Question: I'm stuck trying to update a progressbar from other threads ran in a different class. To explain what I do I think a picture will be better. I want to update the progressbar in the //HERE point :
I've tried using a delegate, tried with ReportProgress and I think i've basically tried to use everything google reported in the first 100 results, without success. I'm still learning WPF and this might be silly way to proceed, i'm looking for a quick and dirty way to get the work done but feel free to tell me what I should redesign for a cleaner application.
: More code.
In ExecutorWindow.xaml.cs :
'''
public void RunExecutor()
{
// CREATE BACKGROUNDWORKER FOR EXECUTOR
execBackground.DoWork += new DoWorkEventHandler(execBackground_DoWork);
execBackground.RunWorkerCompleted += new RunWorkerCompletedEventHandler(execBackground_RunWorkerCompleted);
execBackground.ProgressChanged += new ProgressChangedEventHandler(execBackground_ProgressChanged);
execBackground.WorkerReportsProgress = true;
execBackground.WorkerSupportsCancellation = true;
// RUN BACKGROUNDWORKER
execBackground.RunWorkerAsync();
}
private void execBackground_DoWork(object sender, DoWorkEventArgs e)
{
myExecutor = new Executor(arg1, arg2);
myExecutor.Run();
}
private void execBackground_RunWorkerCompleted(object sender, RunWorkerCompletedEventArgs e)
{
MessageBox.Show("RunWorkerCompleted execBackground");
}
private void execBackground_ProgressChanged(object sender, ProgressChangedEventArgs e)
{
ExecutorProgressBar.Value += 1;
}
// TESTING
private void updateProgressBar(int i)
{
ExecutorProgressBar.Value += i;
}
public delegate void callback_updateProgressBar(int i);
'''
In Executor.cs :
'''
public void Run()
{
string[] options = new string[2];
int i = 0;
while (LeftToRun > 0)
{
if (CurrentRunningThreads < MaxThreadsRunning)
{
BackgroundWorker myThread = new BackgroundWorker();
myThread.DoWork += new DoWorkEventHandler(backgroundWorkerRemoteProcess_DoWork);
myThread.RunWorkerCompleted += new RunWorkerCompletedEventHandler(backgroundWorkerRemoteProcess_RunWorkerCompleted);
myThread.ProgressChanged += new ProgressChangedEventHandler(backgroundWorkerRemoteProcess_ProgressChanged);
myThread.WorkerReportsProgress = true;
myThread.WorkerSupportsCancellation = true;
myThread.RunWorkerAsync(new string[2] {opt1, opt2});
// HERE ?
CurrentRunningThreads++;
i++;
LeftToRun--;
}
}
while (CurrentRunningThreads > 0) { }
logfile.Close();
MessageBox.Show("All Tasks finished");
}
private void backgroundWorkerRemoteProcess_DoWork(object sender, DoWorkEventArgs e)
{
BackgroundWorker myBackgroundWorker = sender as BackgroundWorker;
string[] options = (string[])e.Argument;
string machine = options[0];
string script = options[1];
// UPDATE HERE PROGRESSBAR ?
RemoteProcess myRemoteProcess = new RemoteProcess(machine, script);
string output = myRemoteProcess.TrueExec();
// UPDATE HERE PROGRESSBAR ?
this.logfile.WriteLine(output);
}
private void backgroundWorkerRemoteProcess_RunWorkerCompleted(object sender, RunWorkerCompletedEventArgs e)
{
CurrentRunningThreads--;
}
private void backgroundWorkerRemoteProcess_ProgressChanged(object sender, ProgressChangedEventArgs e)
{
//myExecWindow.ExecutorProgressBar.Value = e.ProgressPercentage; // TESTING
//ExecutorWindow.callback_updateProgressBar(1); // TESTING
}
'''
: I got it! Simple in fact, but i guess I've been looking too close to find out.
In my ExecutorWindow class :
'''
private void execBackground_DoWork(object sender, DoWorkEventArgs e)
{
myExecutor = new Executor(arg1, arg2);
myExecutor.Run(sender);
}
private void execBackground_ProgressChanged(object sender, ProgressChangedEventArgs e)
{
ExecutorProgressBar.Value += 1;
}
'''
And in my Executor class :
'''
private BackgroundWorker myExecutorWindow;
[...]
public void Run(object sender)
{
myExecutorWindow = sender as BackgroundWorker;
string[] options = new string[2];
int i = 0;
while (LeftToRun > 0)
{
if (CurrentRunningThreads < MaxThreadsRunning)
{
BackgroundWorker myThread = new BackgroundWorker();
myThread.DoWork += new DoWorkEventHandler(backgroundWorkerRemoteProcess_DoWork);
myThread.RunWorkerCompleted += new RunWorkerCompletedEventHandler(backgroundWorkerRemoteProcess_RunWorkerCompleted);
myThread.ProgressChanged += new ProgressChangedEventHandler(backgroundWorkerRemoteProcess_ProgressChanged);
myThread.WorkerReportsProgress = true;
myThread.WorkerSupportsCancellation = true;
myThread.RunWorkerAsync(new string[2] {opt1, opt2});
CurrentRunningThreads++;
i++;
LeftToRun--;
}
}
[...]
private void backgroundWorkerRemoteProcess_DoWork(object sender, DoWorkEventArgs e)
{
BackgroundWorker myBackgroundWorker = sender as BackgroundWorker;
myBackgroundWorker.ReportProgress(1);
// PROCESSING MY STUFF HERE
myBackgroundWorker.ReportProgress(1);
}
private void backgroundWorkerRemoteProcess_ProgressChanged(object sender, ProgressChangedEventArgs e)
{
myExecutorWindow.ReportProgress(1);
}
'''
Thank you !
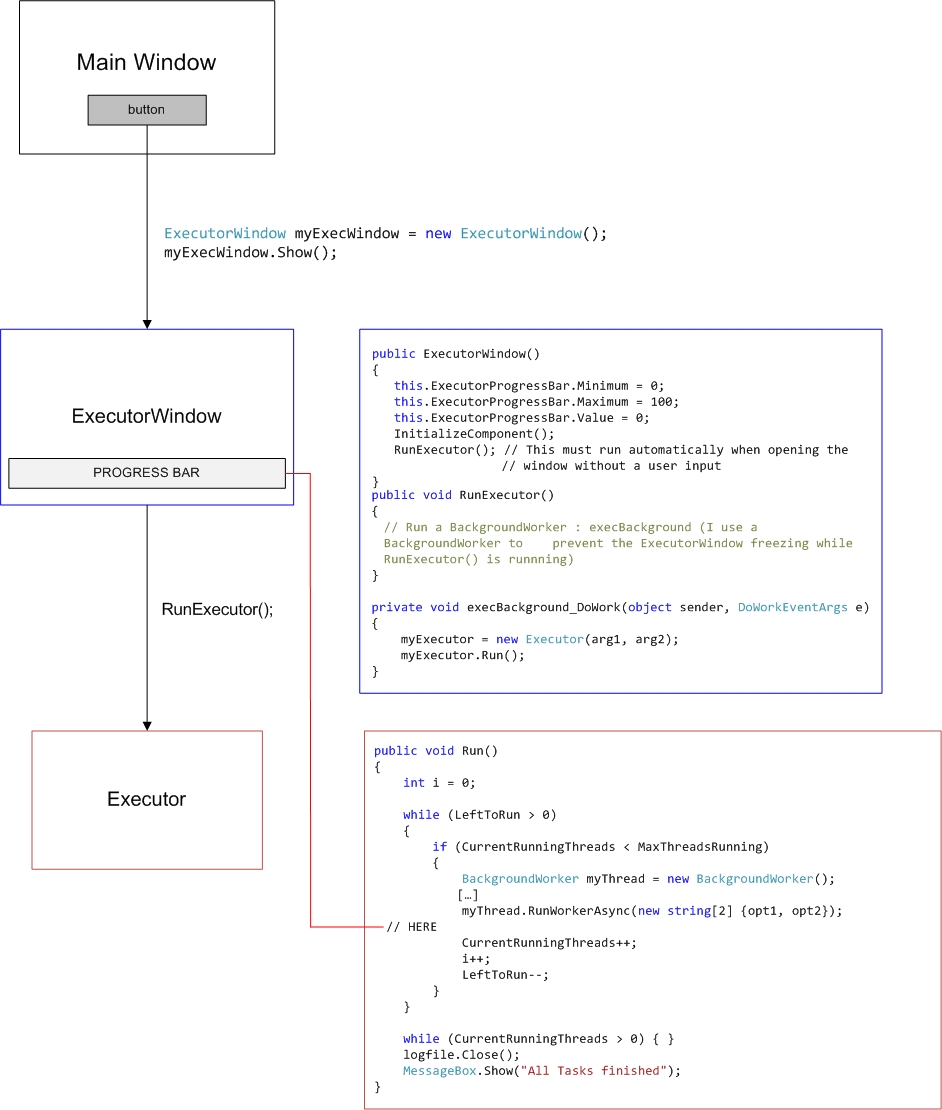
Answer: I got it! Simple in fact, but i guess I've been looking too close to find out.
In my ExecutorWindow class :
'''
private void execBackground_DoWork(object sender, DoWorkEventArgs e)
{
myExecutor = new Executor(arg1, arg2);
myExecutor.Run(sender);
}
private void execBackground_ProgressChanged(object sender, ProgressChangedEventArgs e)
{
ExecutorProgressBar.Value += 1;
}
'''
And in my Executor class :
'''
private BackgroundWorker myExecutorWindow;
[...]
public void Run(object sender)
{
myExecutorWindow = sender as BackgroundWorker;
string[] options = new string[2];
int i = 0;
while (LeftToRun > 0)
{
if (CurrentRunningThreads < MaxThreadsRunning)
{
BackgroundWorker myThread = new BackgroundWorker();
myThread.DoWork += new DoWorkEventHandler(backgroundWorkerRemoteProcess_DoWork);
myThread.RunWorkerCompleted += new RunWorkerCompletedEventHandler(backgroundWorkerRemoteProcess_RunWorkerCompleted);
myThread.ProgressChanged += new ProgressChangedEventHandler(backgroundWorkerRemoteProcess_ProgressChanged);
myThread.WorkerReportsProgress = true;
myThread.WorkerSupportsCancellation = true;
myThread.RunWorkerAsync(new string[2] {opt1, opt2});
CurrentRunningThreads++;
i++;
LeftToRun--;
}
}
[...]
private void backgroundWorkerRemoteProcess_DoWork(object sender, DoWorkEventArgs e)
{
BackgroundWorker myBackgroundWorker = sender as BackgroundWorker;
myBackgroundWorker.ReportProgress(1);
// PROCESSING MY STUFF HERE
myBackgroundWorker.ReportProgress(1);
}
private void backgroundWorkerRemoteProcess_ProgressChanged(object sender, ProgressChangedEventArgs e)
{
myExecutorWindow.ReportProgress(1);
}
'''